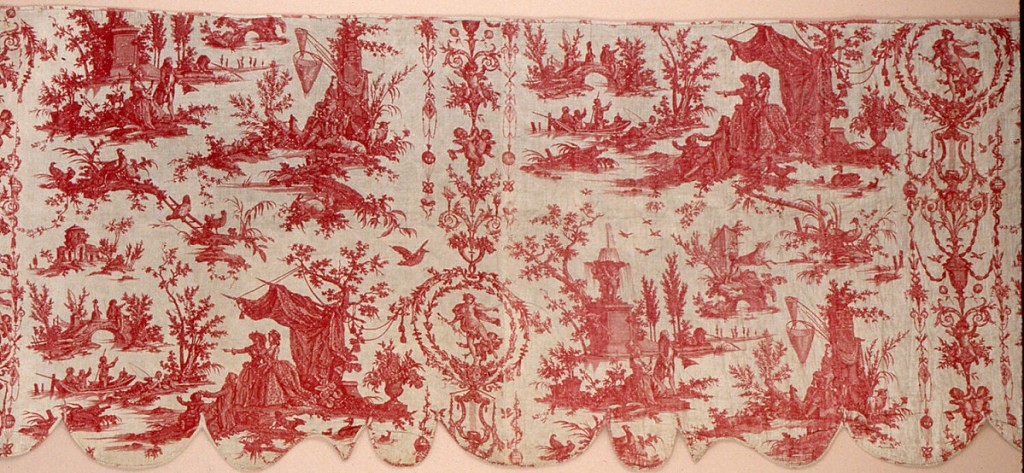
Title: Le Parc du Chateau
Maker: Oberkampf & Cie., Jouy-en-Josas, France, 1759–1815
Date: ca. 1783
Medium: cotton Technique: plate printed on plain weave foundation
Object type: Valance
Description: Several pieces of fabric sewn together for a valance; two selvedge to selvedge widths and two partial widths on the front; four smaller pieces on the back. Bottom edge of valance is shaped with three different sizes of scallops. Design of well-dressed people and peasants in outdoor setting all looking outward and upward. In red on white ground.